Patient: sex F, age 62
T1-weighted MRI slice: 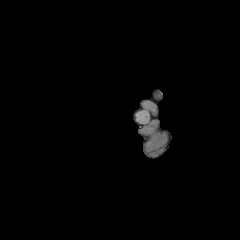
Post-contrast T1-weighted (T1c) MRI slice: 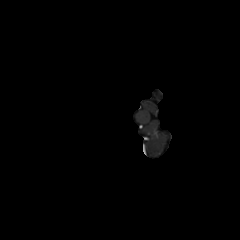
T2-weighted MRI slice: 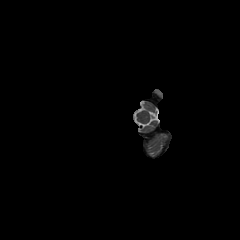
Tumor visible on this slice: no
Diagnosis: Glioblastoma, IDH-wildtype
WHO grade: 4